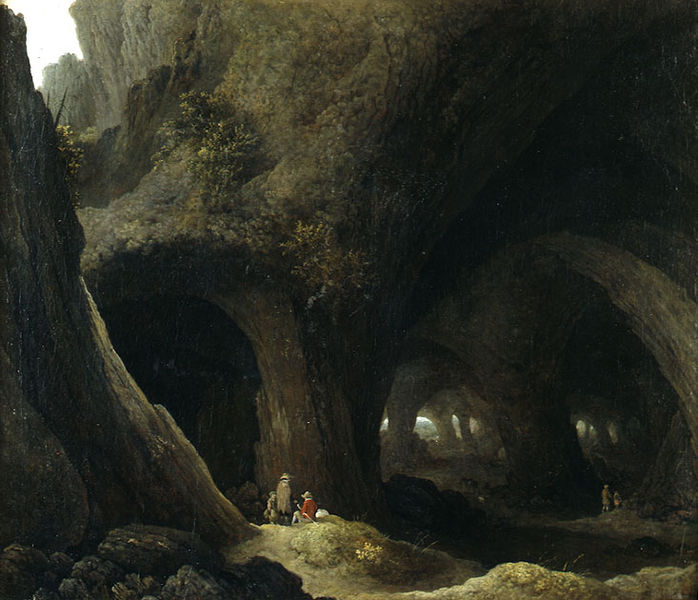
Titel: Felsenhöhle mit rastenden Hirten
Künstler: Guillam Dubois
Standort: Karlsruhe
Institution: Staatliche Kunsthalle Karlsruhe
Schlagwörter: baum, berg, dunkel, felsen, gemälde, gestein, gruppe, himmel, mann, schatten, umhang, weiß, bäume, grün, landschaft, menschen, sitzen, abend, blume, blumen, braun, grau, hut, hüte, licht, männer, schwarz, stützen, säulen, ausblick, gras, rot, weg, beige, leute, bart, stein, steine, bild, baumstamm, natur, strauch, busch, büsche, sonne, sträucher, wege, boden, dunkelheit, mantel, sitzend, drei, familie, kind, pflanzen, höhle, tal, wald, genre, stock, aussicht, ruhe, düster, bogen, stab, steinig, berge, fels, gebirge, hang, schlucht, oliv, pause, rast, stille, friedrich, romantik, lichteinfall, gewächs, oben, bögen, gewölbe, durchblick, links, wandern, moos, lichtung, felsig, felsspalte, höhlen, löcher, beleuchtet, wanderer, märchen, grotte, grad, ausgang, gesträuch, verblauung, gestrüpp, wanderstock, reisende, hirte, hirten, schäfer, unheimlich, verlaufen, gebierge, manschen, labyrinth, tunnel, bewuchs, wölbung, gänge, touristen, spalte, expedition, großflächig, höhlle, urig, höhlensystem, landschaft+ölbild, touristn, enstein, caspar daid friedrich, unterhöhlt, llabyrinth